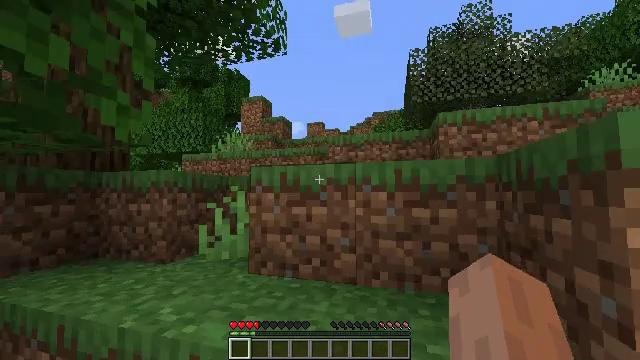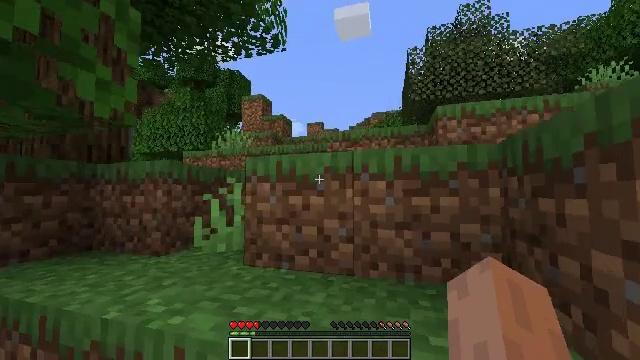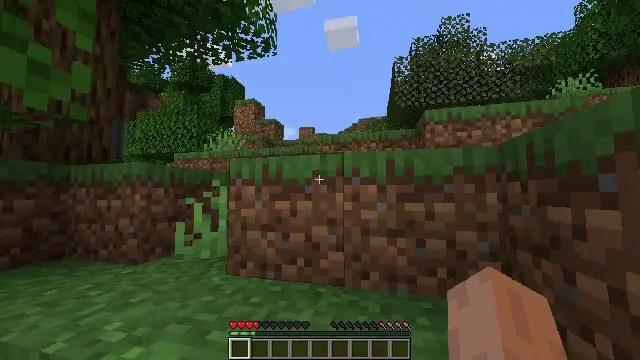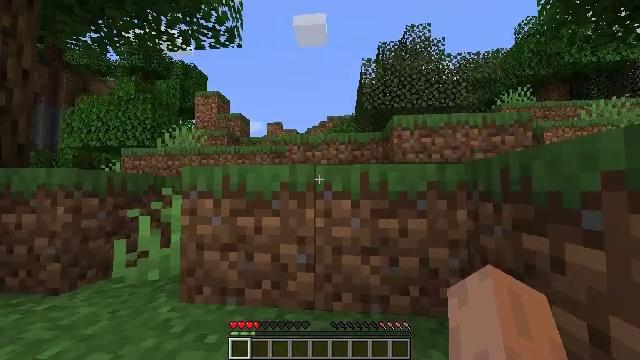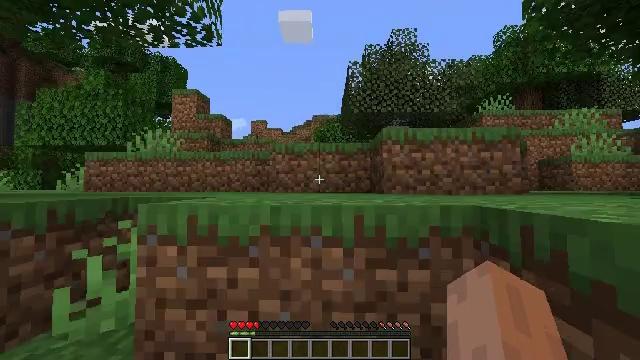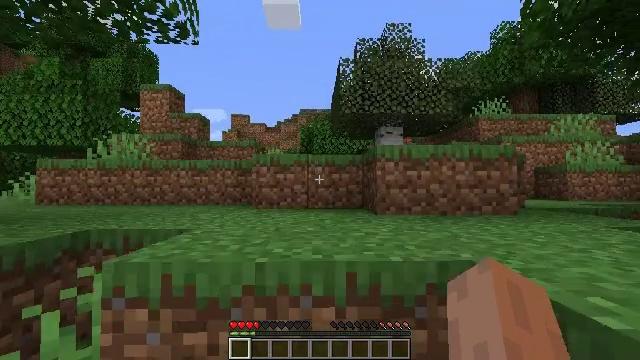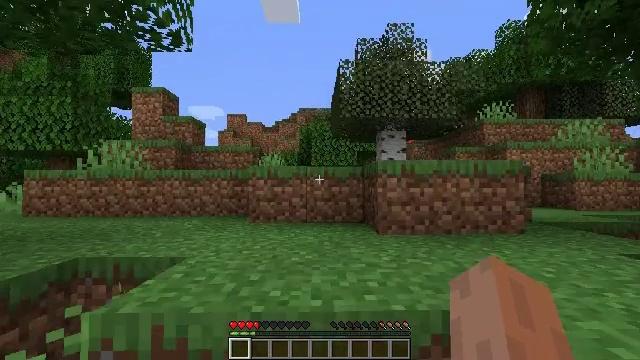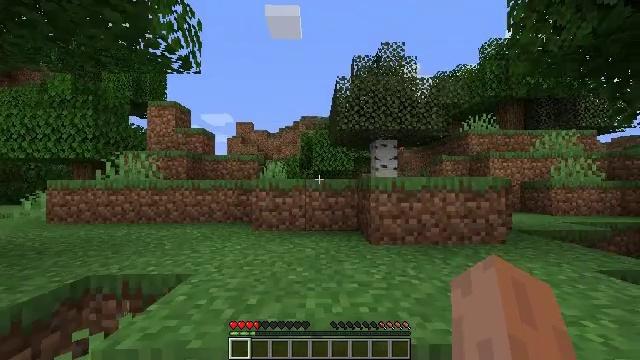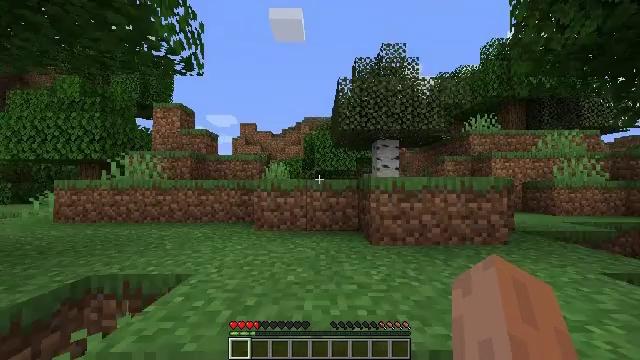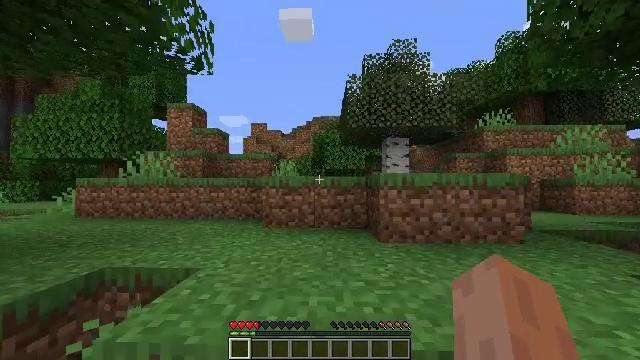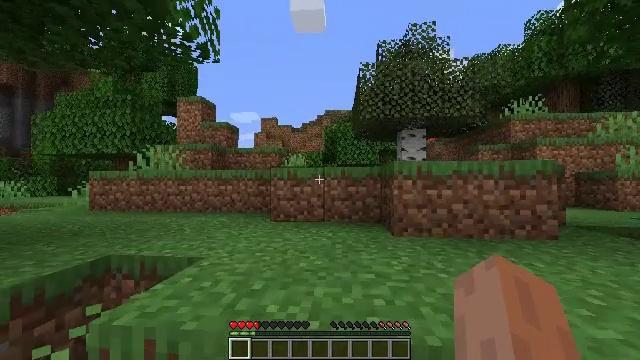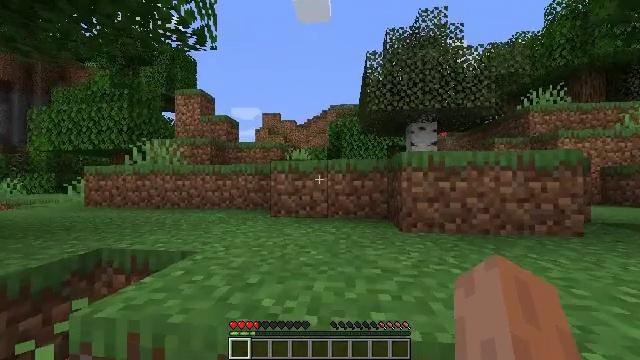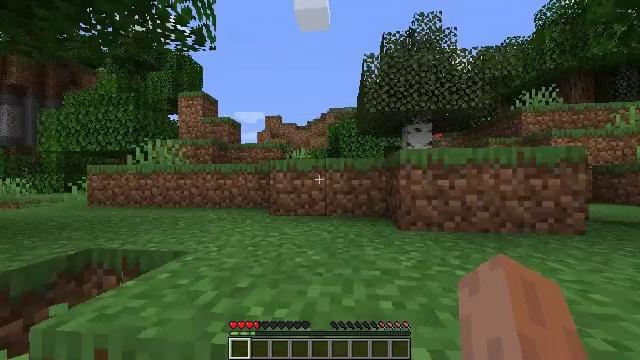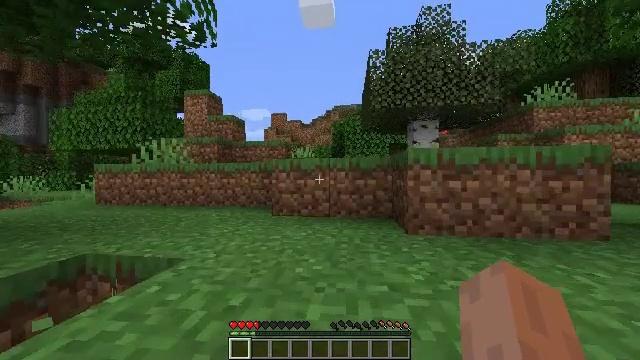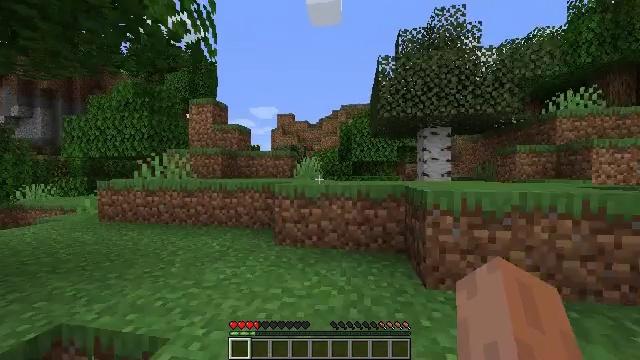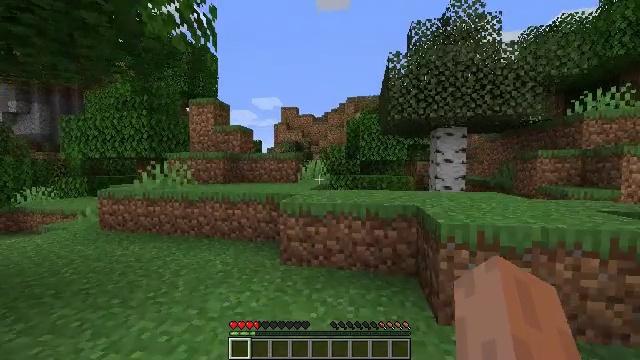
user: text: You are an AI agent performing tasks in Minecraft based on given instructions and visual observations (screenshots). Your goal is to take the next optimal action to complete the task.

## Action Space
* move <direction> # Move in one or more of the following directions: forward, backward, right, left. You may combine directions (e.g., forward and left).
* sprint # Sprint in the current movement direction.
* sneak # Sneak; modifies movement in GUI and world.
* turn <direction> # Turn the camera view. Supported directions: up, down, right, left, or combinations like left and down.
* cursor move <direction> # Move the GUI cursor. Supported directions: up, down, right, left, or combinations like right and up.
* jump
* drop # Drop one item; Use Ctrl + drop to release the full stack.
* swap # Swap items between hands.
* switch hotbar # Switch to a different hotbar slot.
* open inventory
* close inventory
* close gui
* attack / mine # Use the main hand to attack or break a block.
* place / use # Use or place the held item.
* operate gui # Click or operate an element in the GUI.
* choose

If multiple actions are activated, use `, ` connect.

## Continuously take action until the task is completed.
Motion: motion action
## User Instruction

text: Remove birch leaves from trees.
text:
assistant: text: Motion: move forward, sprint, jump
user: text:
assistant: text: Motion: move forward, sprint, turn right, jump
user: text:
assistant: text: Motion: move forward, sprint, turn right and down, jump
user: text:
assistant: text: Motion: move forward and move right, sprint, turn right, jump
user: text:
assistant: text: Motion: move forward and move right, sprint, turn right, jump
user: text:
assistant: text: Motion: move forward and move right, sprint, jump
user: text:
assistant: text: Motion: move forward and move right, sprint, jump
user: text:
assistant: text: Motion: move forward and move right, sprint, jump
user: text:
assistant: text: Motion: move forward, sprint, turn left, jump
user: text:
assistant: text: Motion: move forward, sprint, turn left, jump
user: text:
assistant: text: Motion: move forward, sprint, turn left, jump
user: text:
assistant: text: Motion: move forward, sprint, jump
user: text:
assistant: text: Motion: move forward, sprint, turn left, jump
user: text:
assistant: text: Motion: move forward, sprint, turn left and down, jump
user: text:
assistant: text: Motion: move forward, sprint, turn left and down, jump
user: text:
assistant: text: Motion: move forward, sprint, jump
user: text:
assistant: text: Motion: move forward, sprint, jump
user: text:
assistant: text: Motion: move forward, sprint, jump
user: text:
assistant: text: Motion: move forward, sprint, turn down, jump
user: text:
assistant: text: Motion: move forward, sprint, turn left and down, jump
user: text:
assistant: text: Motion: move forward, sprint, turn down, jump
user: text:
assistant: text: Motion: move forward, sprint, turn down, jump
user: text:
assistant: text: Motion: move forward, sprint, jump
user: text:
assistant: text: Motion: move forward, sprint, jump
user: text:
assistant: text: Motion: move forward, sprint, jump
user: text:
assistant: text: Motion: move forward, sprint, turn down, jump
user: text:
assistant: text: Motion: move forward, sprint, jump
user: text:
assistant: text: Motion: move forward, sprint, jump
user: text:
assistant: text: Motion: move forward, sprint, jump
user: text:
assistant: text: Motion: move forward, sprint, jump